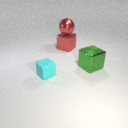
large green metal cube to the right of large red metal cube